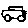
Label: car